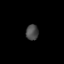
Tissue: skin
Cell type: Epithelial cells
Senescence score: 0.2196
Nuclear area (px): 189
Mean DAPI intensity: 74.492